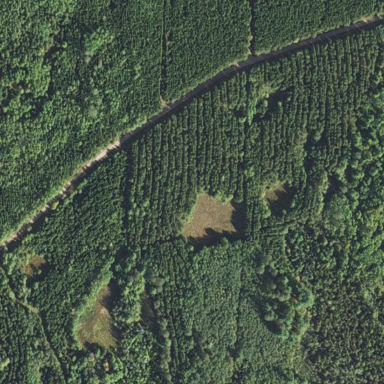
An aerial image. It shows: Forest with evergreen broadleaved trees. This forest may be plantation.